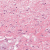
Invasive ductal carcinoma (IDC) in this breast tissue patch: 0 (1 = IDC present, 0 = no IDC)